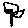
Label: tree